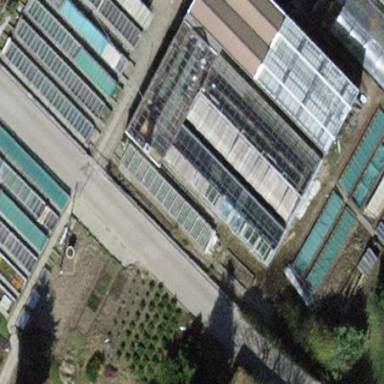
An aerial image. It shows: Greenhouse.